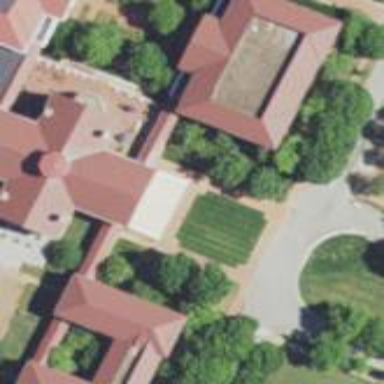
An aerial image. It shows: Library building.